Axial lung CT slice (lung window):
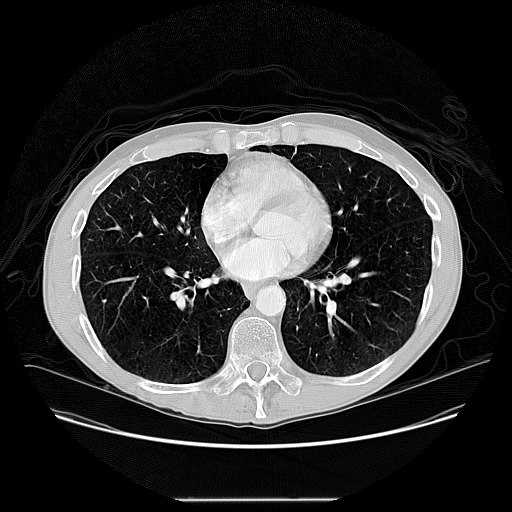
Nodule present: no